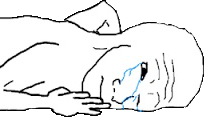
Label: 5_Crying_Wojak